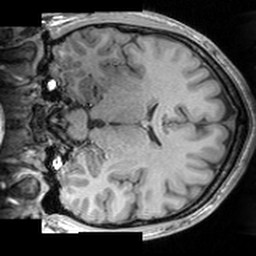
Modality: T1w
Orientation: coronal
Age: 20
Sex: male
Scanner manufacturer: siemens
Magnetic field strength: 3 T
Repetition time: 1.63 s
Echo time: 0.00311 s